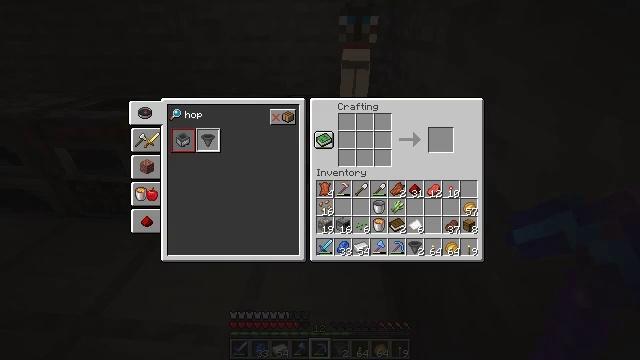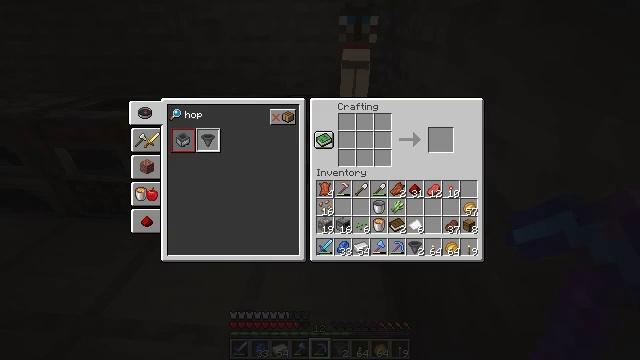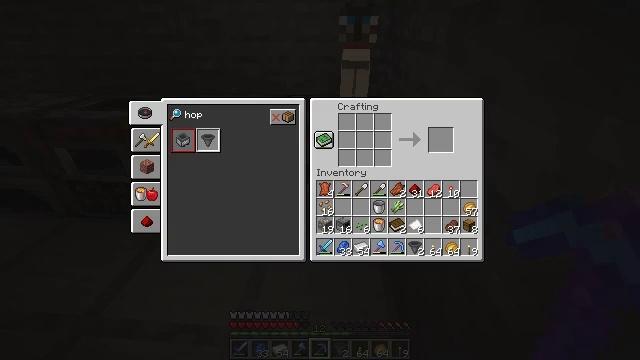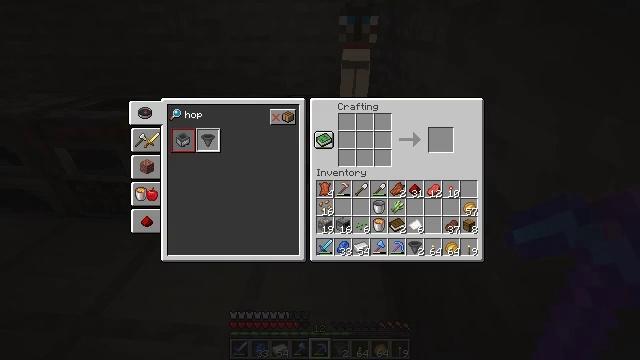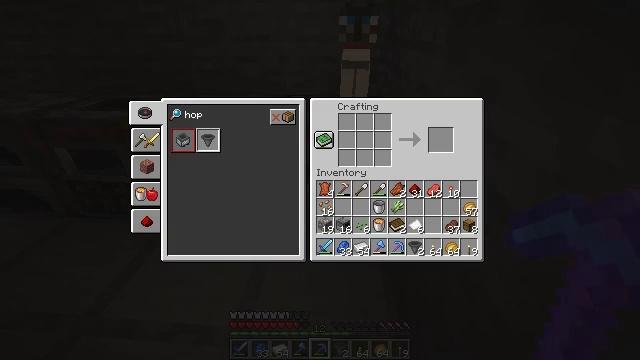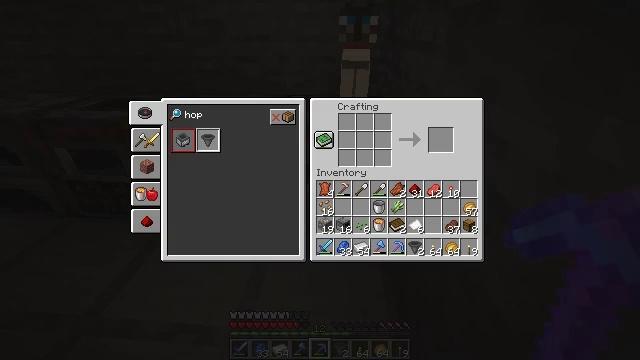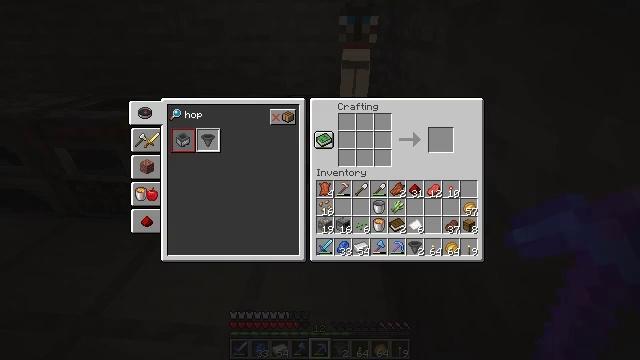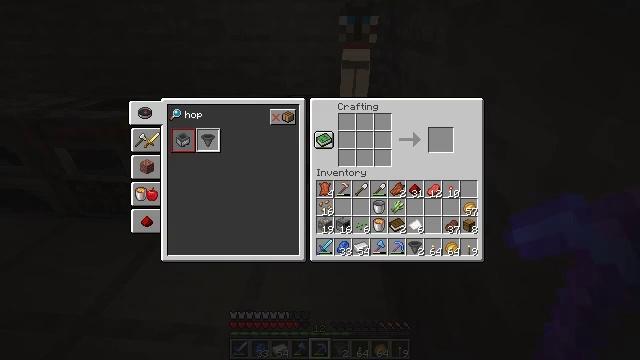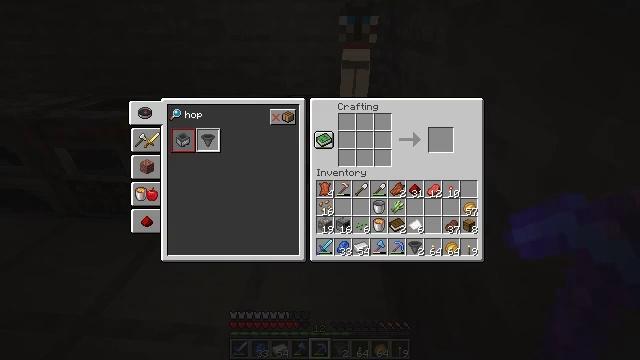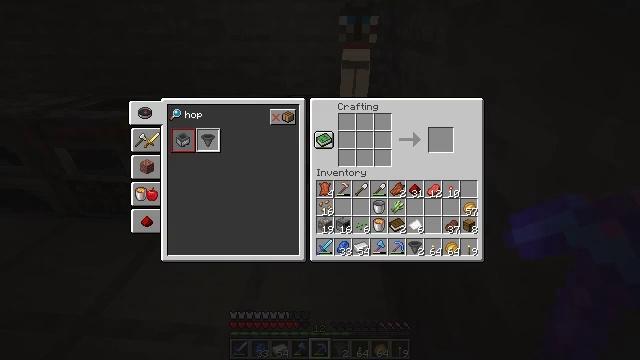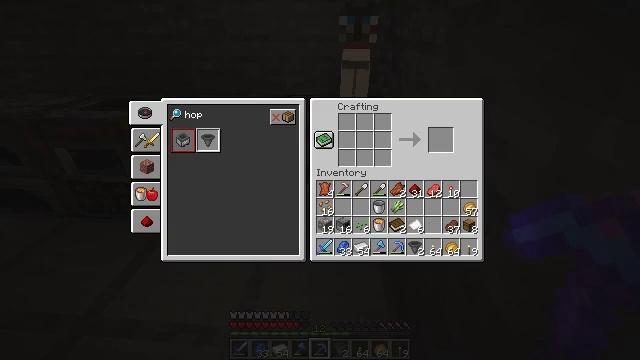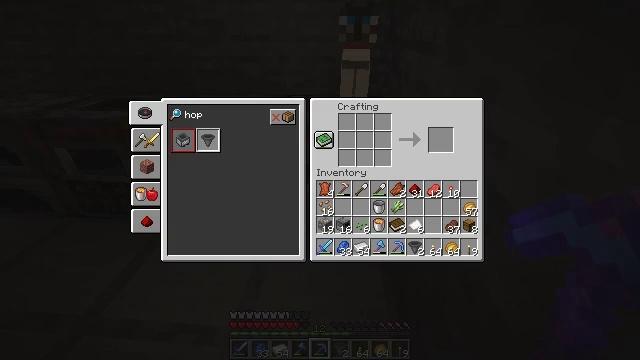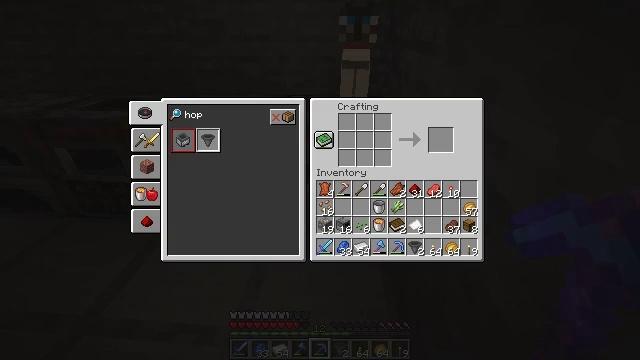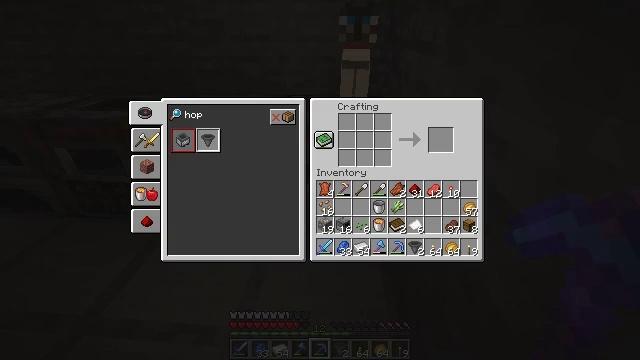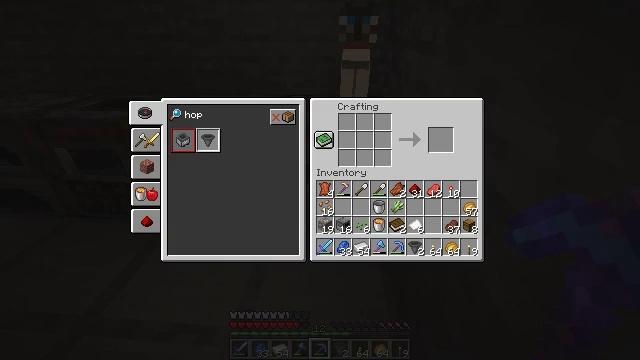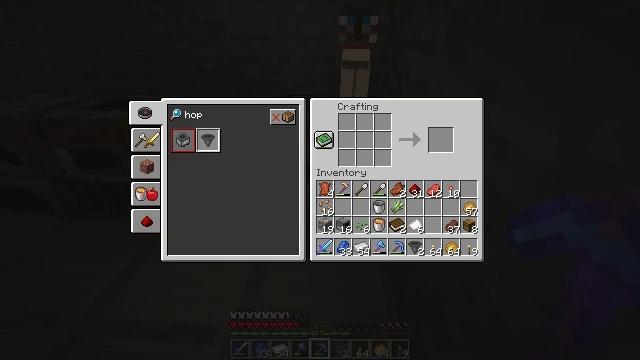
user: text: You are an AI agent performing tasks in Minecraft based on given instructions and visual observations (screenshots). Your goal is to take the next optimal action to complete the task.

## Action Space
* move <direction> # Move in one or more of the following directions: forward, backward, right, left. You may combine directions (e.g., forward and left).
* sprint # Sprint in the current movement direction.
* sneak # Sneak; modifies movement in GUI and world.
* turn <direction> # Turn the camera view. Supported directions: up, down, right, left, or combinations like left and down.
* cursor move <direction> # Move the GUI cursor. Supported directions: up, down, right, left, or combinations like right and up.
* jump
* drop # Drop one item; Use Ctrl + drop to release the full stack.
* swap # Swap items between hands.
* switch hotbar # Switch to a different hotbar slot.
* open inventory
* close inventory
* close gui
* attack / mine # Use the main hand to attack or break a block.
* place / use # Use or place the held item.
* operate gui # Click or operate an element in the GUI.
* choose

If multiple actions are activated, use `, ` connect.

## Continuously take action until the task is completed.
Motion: motion action
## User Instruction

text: Take iron ingots to craft a minecart.
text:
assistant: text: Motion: no_op
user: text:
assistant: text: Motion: no_op
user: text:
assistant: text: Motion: no_op
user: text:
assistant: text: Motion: no_op
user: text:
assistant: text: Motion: no_op
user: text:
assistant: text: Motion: no_op
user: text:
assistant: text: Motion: no_op
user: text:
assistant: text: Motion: no_op
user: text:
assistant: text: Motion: no_op
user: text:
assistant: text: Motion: no_op
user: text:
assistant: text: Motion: no_op
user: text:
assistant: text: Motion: no_op
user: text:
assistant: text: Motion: no_op
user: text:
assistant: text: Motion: no_op
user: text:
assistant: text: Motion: no_op
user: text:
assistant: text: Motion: no_op
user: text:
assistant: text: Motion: no_op
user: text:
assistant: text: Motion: no_op
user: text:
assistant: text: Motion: no_op
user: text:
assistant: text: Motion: no_op
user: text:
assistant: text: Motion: no_op
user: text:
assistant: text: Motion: no_op
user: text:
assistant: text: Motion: no_op
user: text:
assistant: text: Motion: no_op
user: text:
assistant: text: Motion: no_op
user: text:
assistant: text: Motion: no_op
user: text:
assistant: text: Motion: no_op
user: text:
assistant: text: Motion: no_op
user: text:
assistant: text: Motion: no_op
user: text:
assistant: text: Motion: no_op